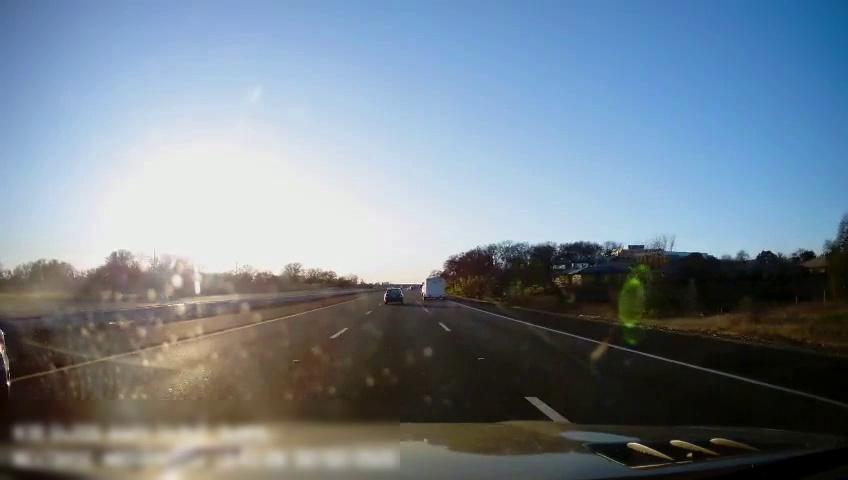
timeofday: Day
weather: Cloudy
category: Drivable Space
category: Drivable Space
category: Vehicles | Car
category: Vehicles | Other LV
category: Vehicles | SUV
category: Lanes | Alternate Lane
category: Lanes | Current Lane
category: Lanes | Current Lane
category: Lanes | Alternate Lane